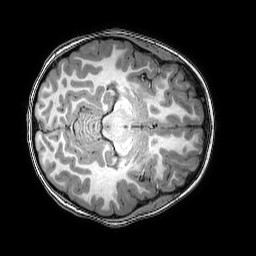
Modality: T1w
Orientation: axial
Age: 7
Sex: male
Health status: healthy